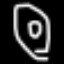
Label: donut